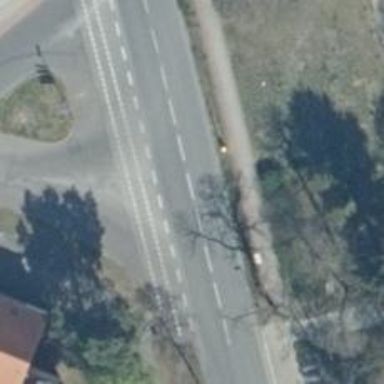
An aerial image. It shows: Primary highway with asphalt surface and sidewalks on both sides.